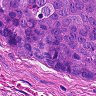
Metastatic tissue present: yes